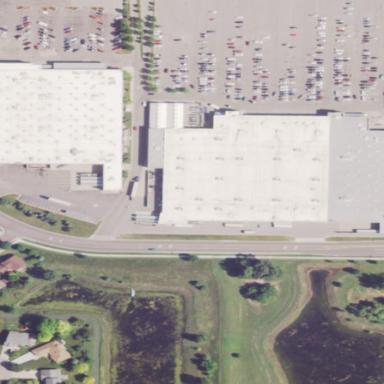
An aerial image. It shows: Retail building housing department store.